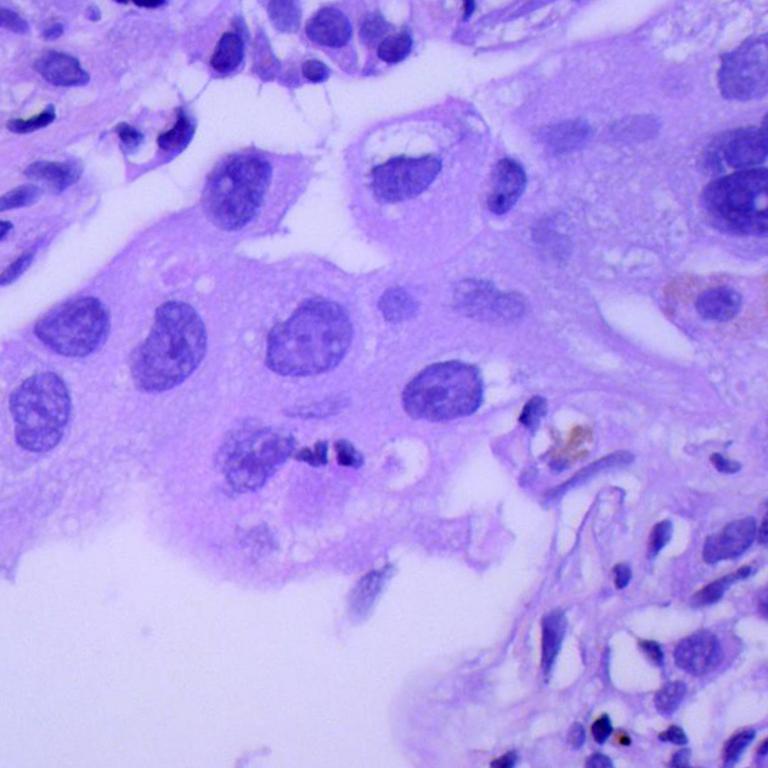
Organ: lung
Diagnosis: adenocarcinomas